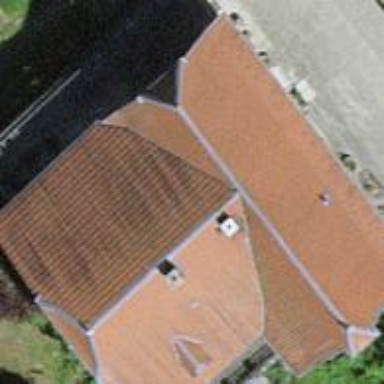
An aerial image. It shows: Residential building with historic value.